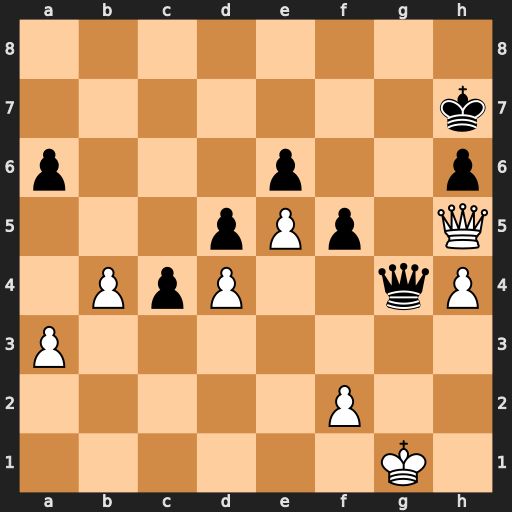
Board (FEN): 8/7k/p3p2p/3pPp1Q/1PpP2qP/P7/5P2/6K1
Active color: w
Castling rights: -
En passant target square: -
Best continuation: Qxg4 fxg4 Kf1 Kg6 a4 Kf7 b5 axb5 a5